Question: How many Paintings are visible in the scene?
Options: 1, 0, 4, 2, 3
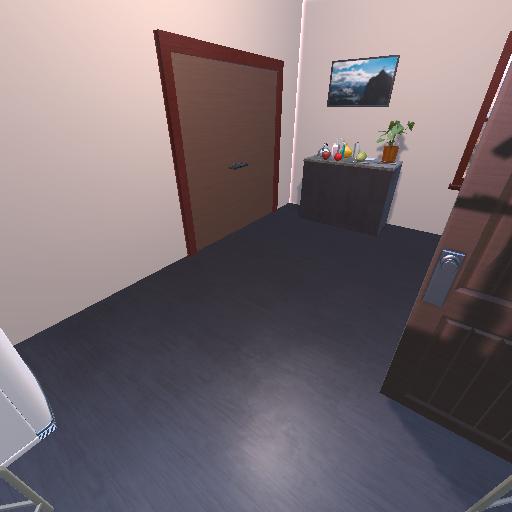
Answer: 1